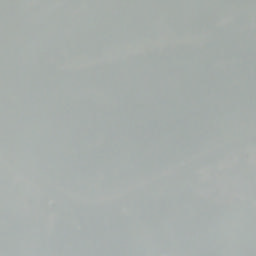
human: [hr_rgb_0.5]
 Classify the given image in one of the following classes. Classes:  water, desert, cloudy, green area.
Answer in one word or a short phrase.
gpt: cloudy